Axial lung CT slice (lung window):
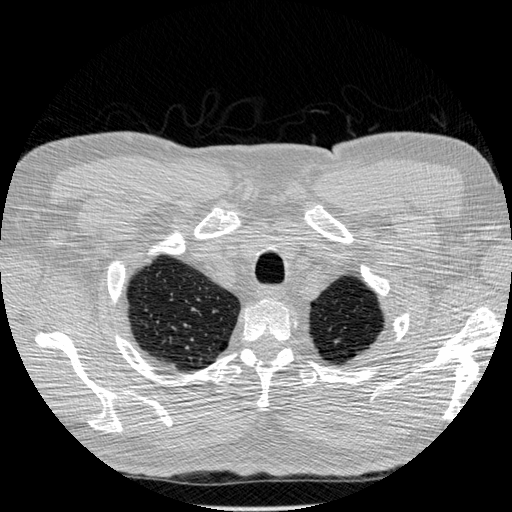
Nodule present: no